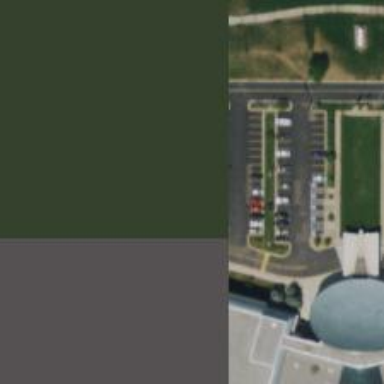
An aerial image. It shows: Parking space.